【题型】填空题　【知识点】解析几何　【难度】easy
已知双曲线 $C: x^2 - \frac{y^2}{9} = 1$，若双曲线 $C$ 的一条弦的中点为 $(-1,-4)$，则这条弦所在直线的斜率为$\underline{\quad\quad}$。
【解答】

\textbf{【答案】} $\frac{9}{4}$

\textbf{【分析】} 运用点差法，结合一元二次方程根与系数的关系进行求解判断即可。

\textbf{【详解】} 设该弦为 $AB$，$A(x_1,y_1)$，$B(x_2,y_2)$。

则有
\[
\begin{cases}
x_1^2 - \frac{y_1^2}{9} = 1 \\
x_2^2 - \frac{y_2^2}{9} = 1
\end{cases}
\]
两式相减，得 $(x_1 + x_2)(x_1 - x_2) = \frac{(y_1 + y_2)(y_1 - y_2)}{9}$。

因为双曲线 $C$ 的一条弦的中点为 $(-1,-4)$，
所以 $x_1 + x_2 = -2$，$y_1 + y_2 = -8$。

因此由 $(x_1 + x_2)(x_1 - x_2) = \frac{(y_1 + y_2)(y_1 - y_2)}{9} \implies \frac{y_1 - y_2}{x_1 - x_2} = \frac{9}{4}$，
即这条弦所在直线的斜率为 $\frac{9}{4}$，方程为 $y + 4 = \frac{9}{4}(x + 1) \implies y = \frac{9}{4}x - \frac{7}{4}$，
代入双曲线方程中，得 $63x^2 + 126x - 193 = 0$，
因为 $126^2 - 4 \times 63 \times (-193) > 0$，
所以该弦存在。

故答案为：$\frac{9}{4}$。

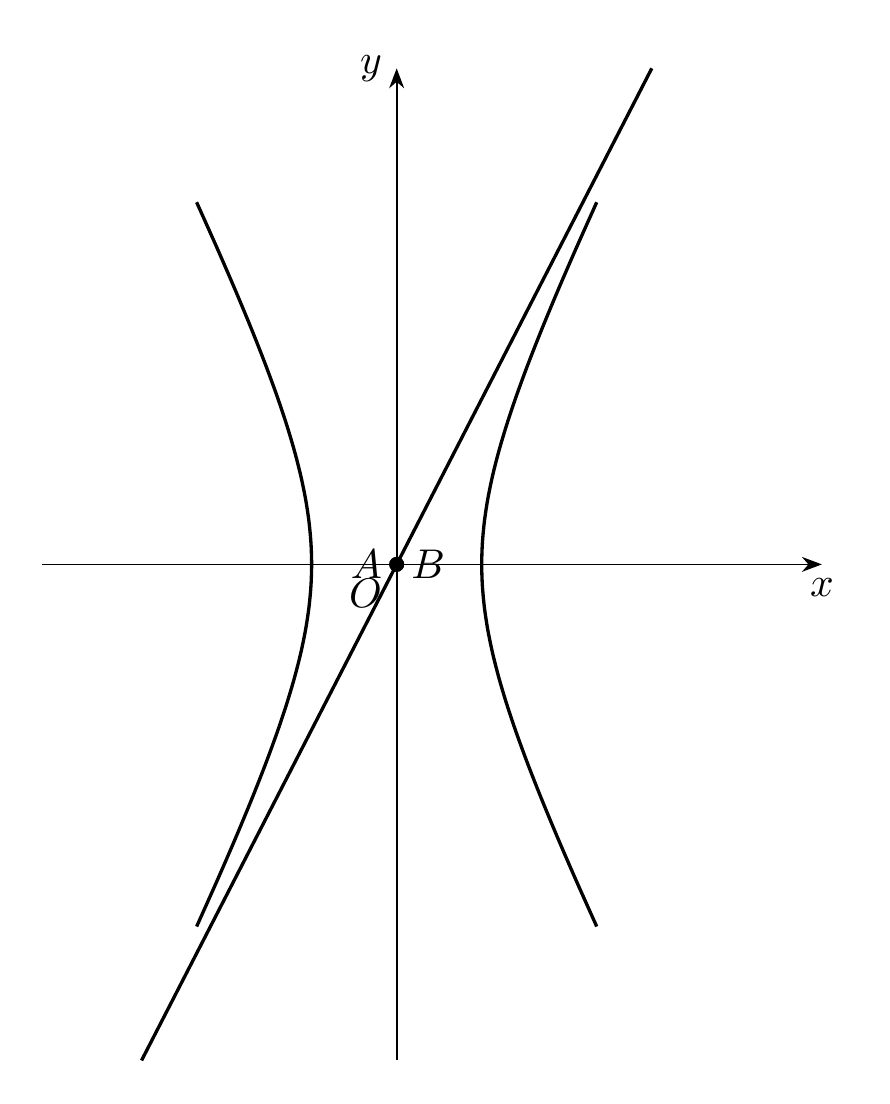